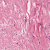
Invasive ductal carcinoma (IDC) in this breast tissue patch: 0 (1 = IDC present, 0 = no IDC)